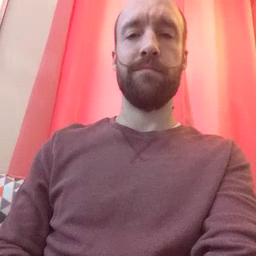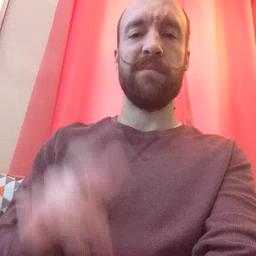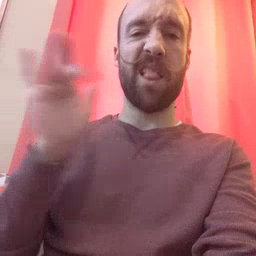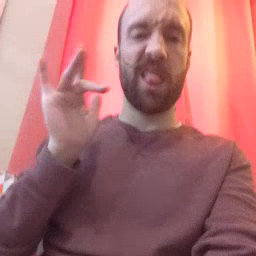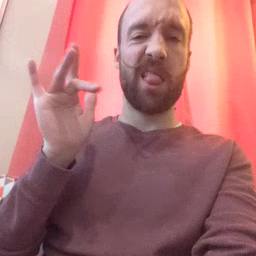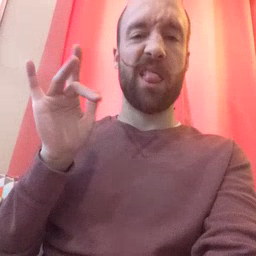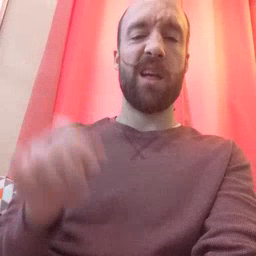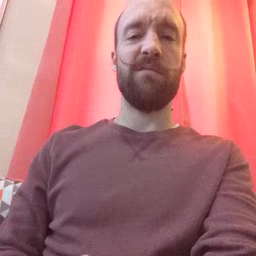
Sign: yucky